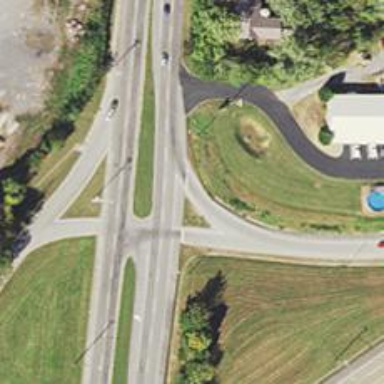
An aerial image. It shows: Secondary link road.